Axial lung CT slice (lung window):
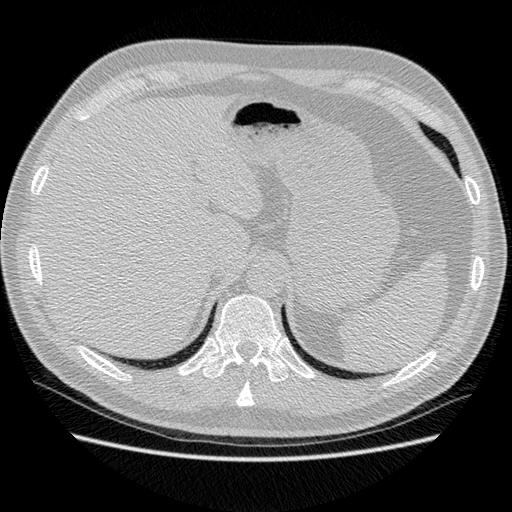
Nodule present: no